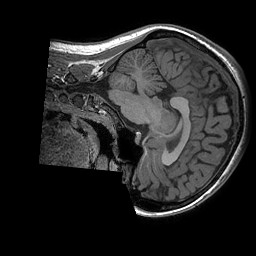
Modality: T1w
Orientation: sagittal
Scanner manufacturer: ge
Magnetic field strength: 3 T
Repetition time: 0.008156 s
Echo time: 0.00318 s